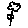
Label: flower